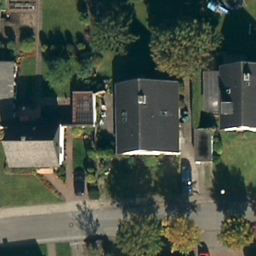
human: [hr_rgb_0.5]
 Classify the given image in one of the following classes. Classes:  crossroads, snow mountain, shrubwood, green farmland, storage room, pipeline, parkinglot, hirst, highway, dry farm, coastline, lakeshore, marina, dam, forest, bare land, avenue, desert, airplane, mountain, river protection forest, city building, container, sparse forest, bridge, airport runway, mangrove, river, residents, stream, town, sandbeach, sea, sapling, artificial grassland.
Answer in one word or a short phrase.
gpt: residents